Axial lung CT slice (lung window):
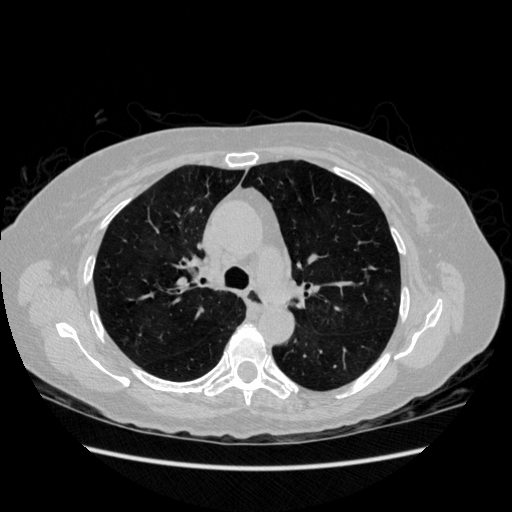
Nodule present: no